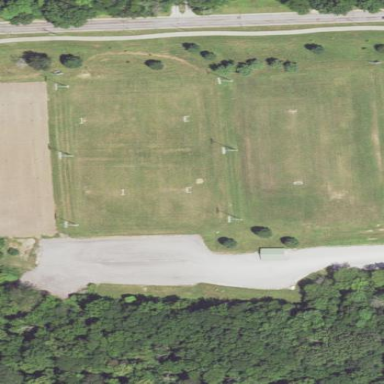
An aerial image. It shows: Soccer pitch for leisure land activities.